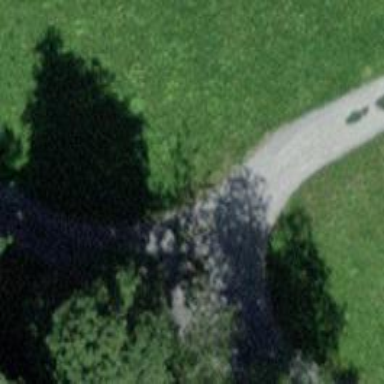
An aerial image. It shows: Dirt track road.